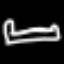
Label: bed